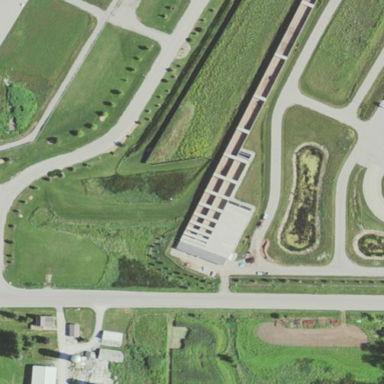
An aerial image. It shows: Building adjacent to shooting pitch used for leisure.